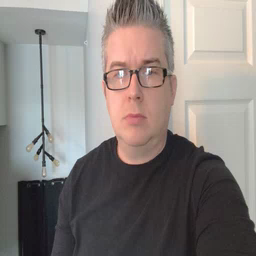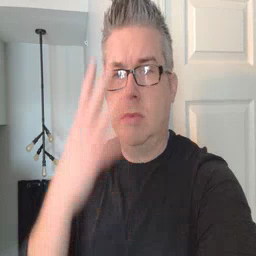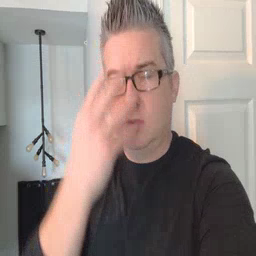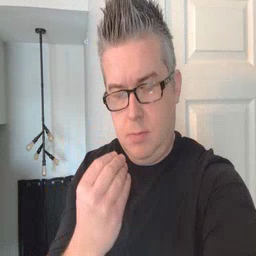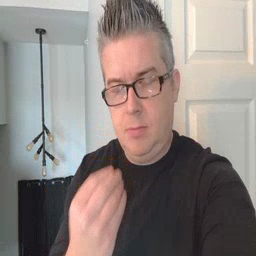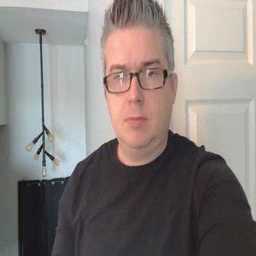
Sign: sleep